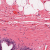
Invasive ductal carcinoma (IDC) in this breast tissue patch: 0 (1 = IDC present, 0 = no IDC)